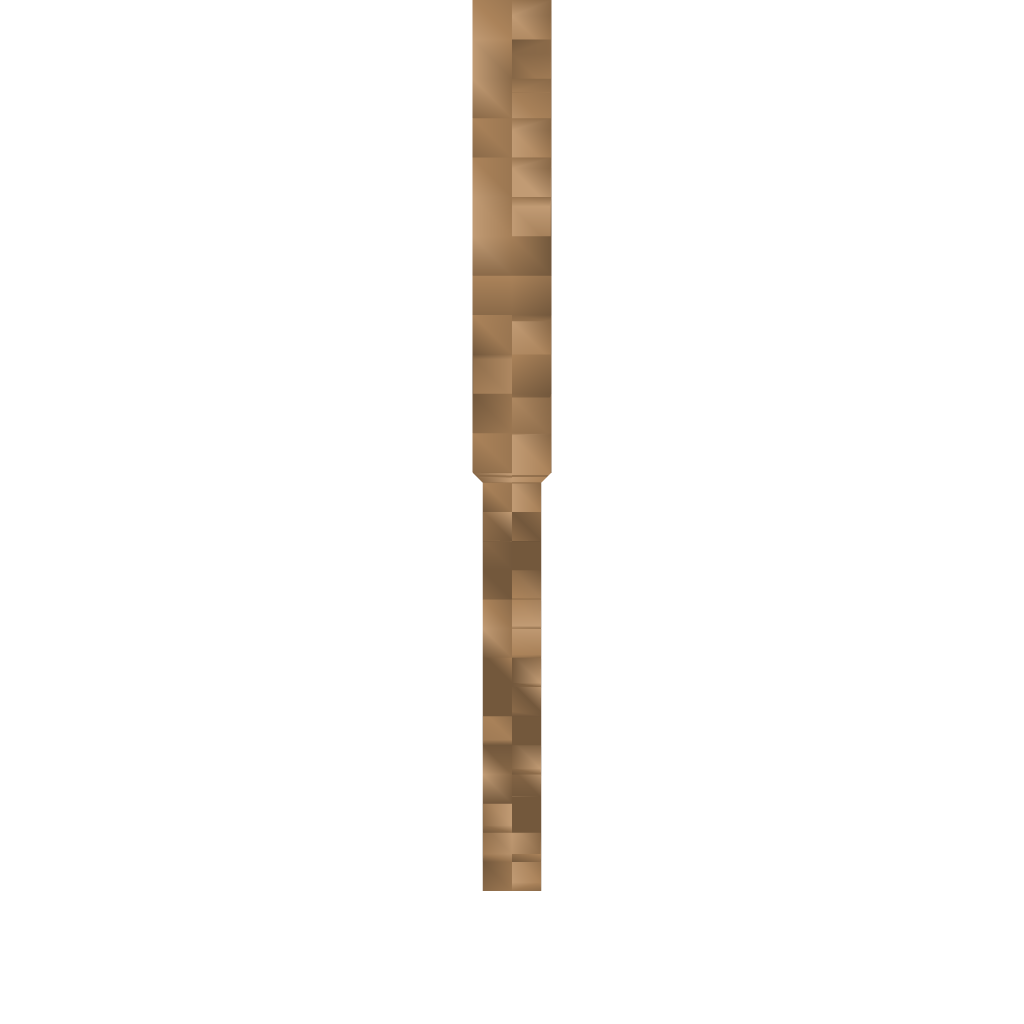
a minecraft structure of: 3D Lol Sign bad low quality